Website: home-depot
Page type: payment
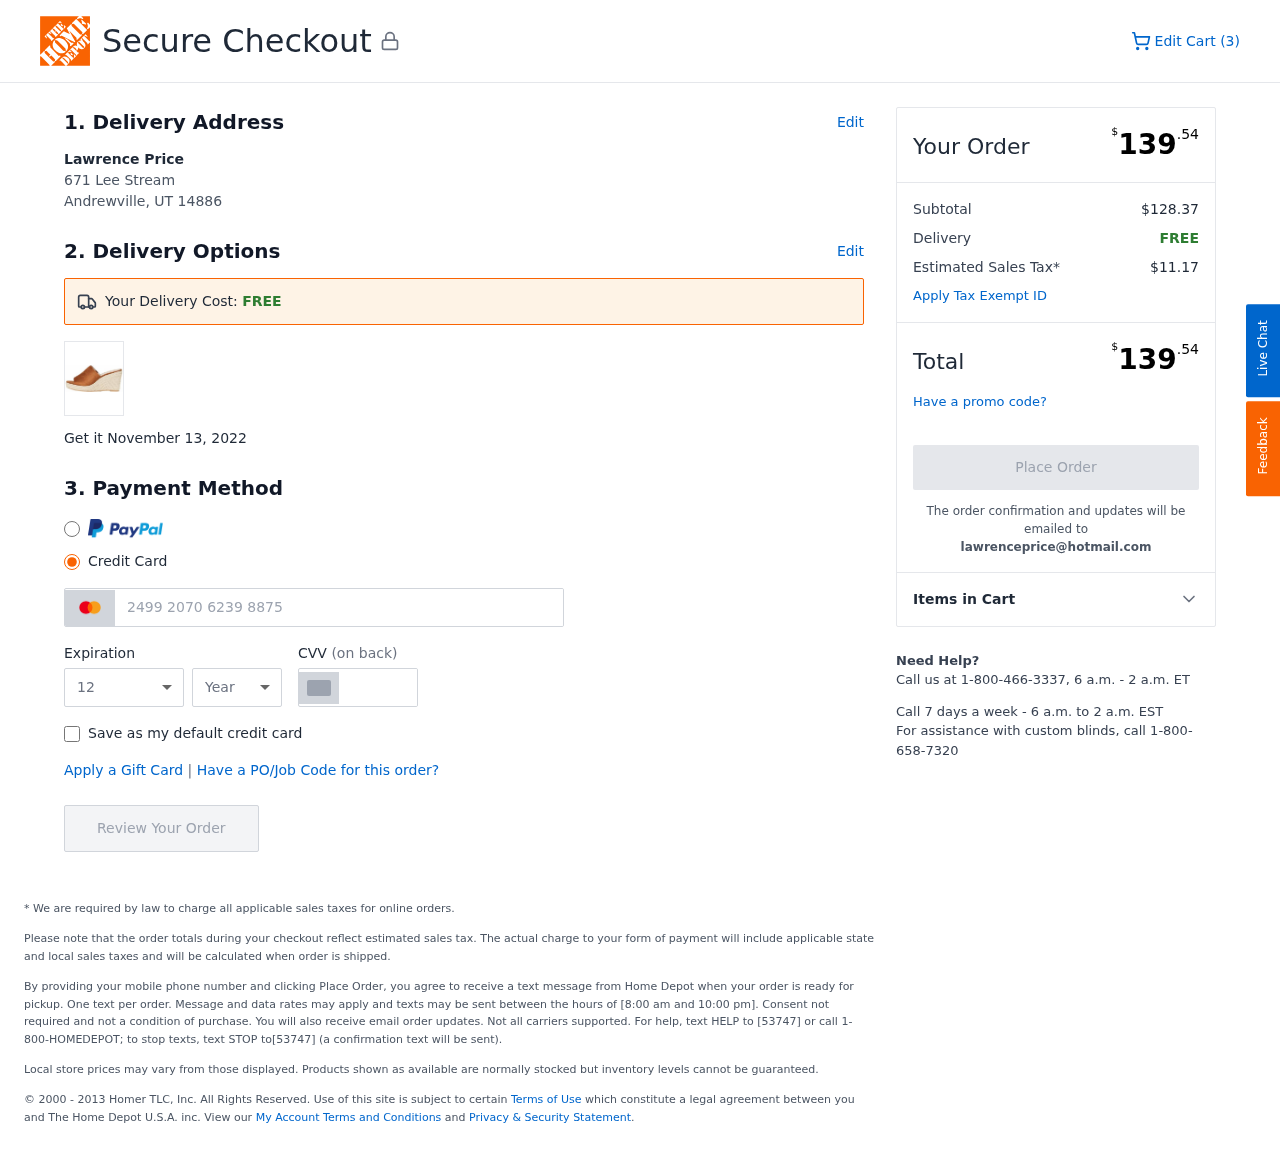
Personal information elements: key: PII_CARD_CVV
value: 187
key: PII_CARD_EXPIRY_MONTH
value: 12
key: PII_CARD_EXPIRY_YEAR
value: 30
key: PII_CARD_NUMBER
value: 2499 2070 6239 8875
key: PII_CITY_STATE_ZIP
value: Andrewville, UT 14886
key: PII_EMAIL
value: lawrenceprice@hotmail.com
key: PII_FULLNAME
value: Lawrence Price
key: PII_STREET
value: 671 Lee Stream
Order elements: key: ORDER_NUM_ITEMS
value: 3
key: ORDER_DELIVERY_DATE
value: November 13, 2022
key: ORDER_TOTAL
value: $139.54
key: ORDER_SUBTOTAL
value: $128.37
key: ORDER_SHIPPING_COST
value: FREE
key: ORDER_TAX
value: $11.17